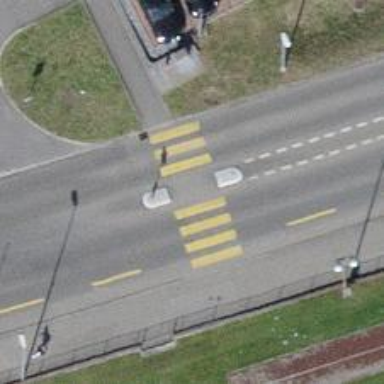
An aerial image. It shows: Marked crossing with pedestrian island.